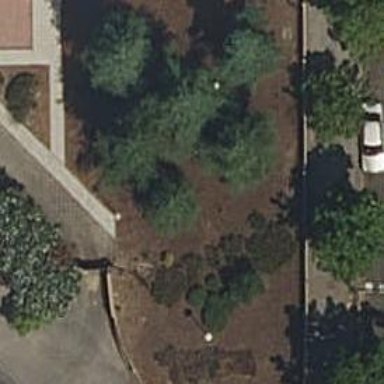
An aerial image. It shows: Garden with kerb border.